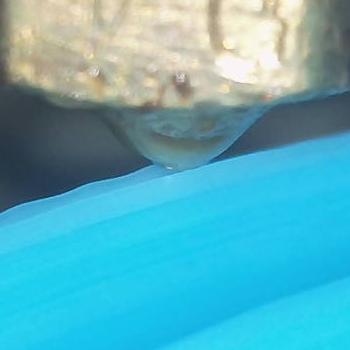
Flow rate: 52%